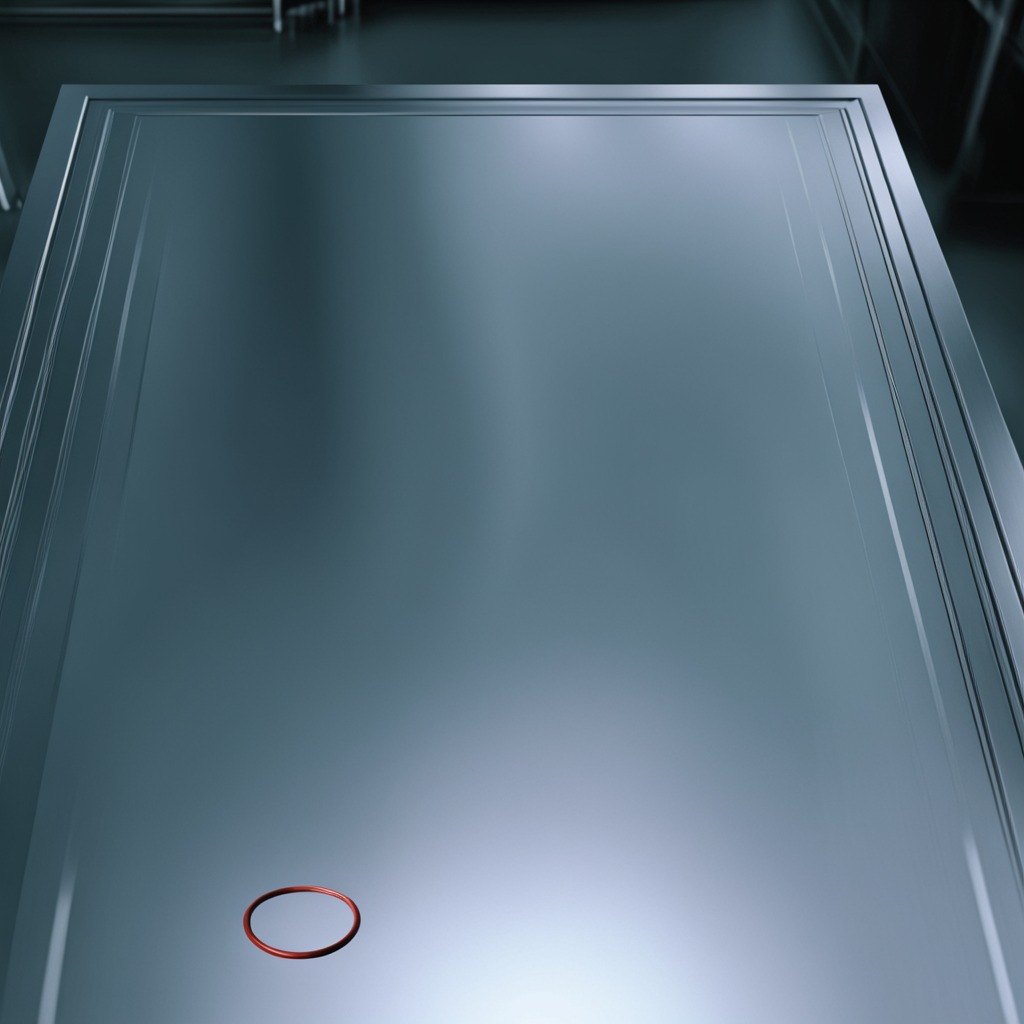
A rubber O-ring is lying on the metal table in a machine shop under fluorescent lights.